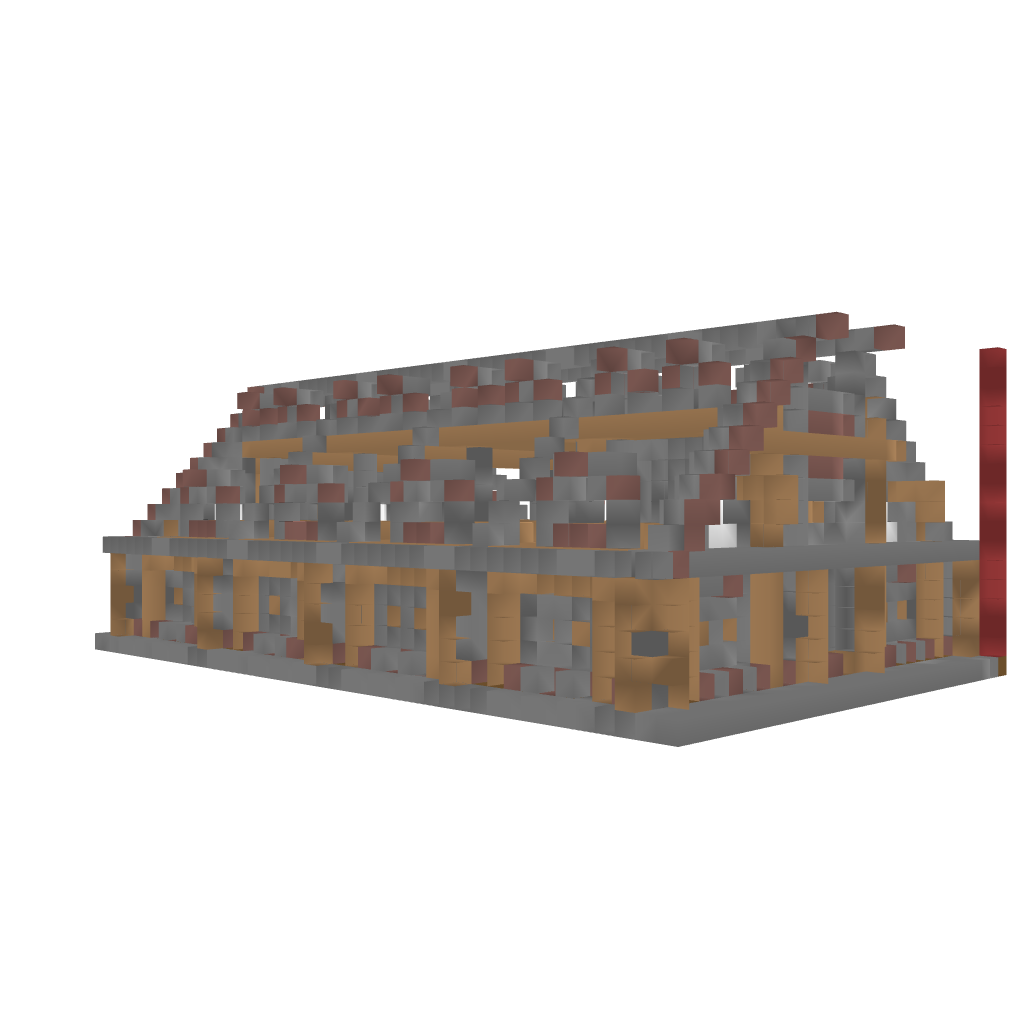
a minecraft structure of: Stable 1 bad low quality